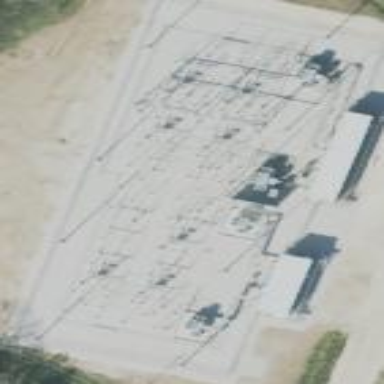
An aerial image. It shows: Industrial power substation enclosed by fence.